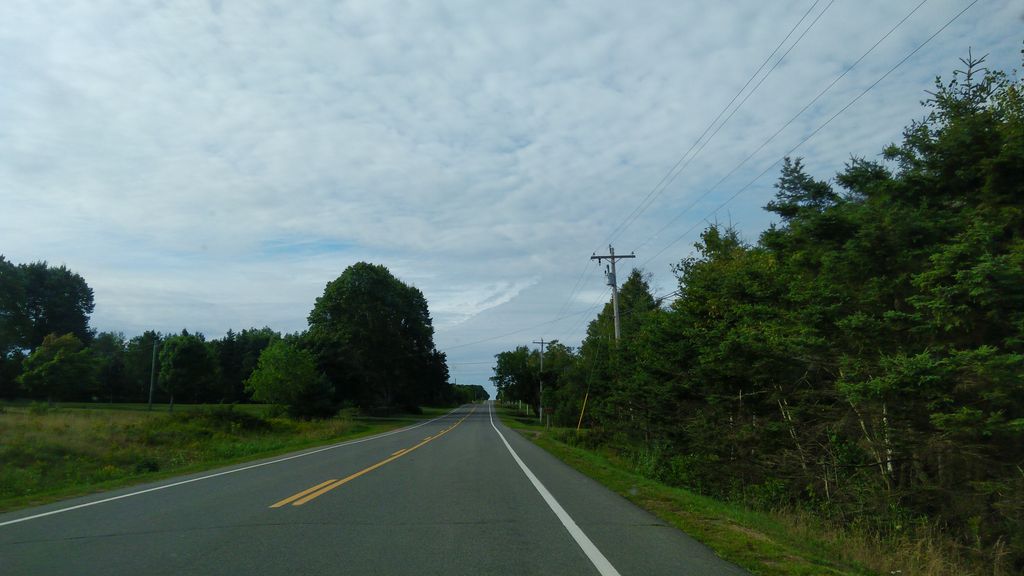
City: charlottetown